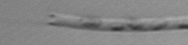
Label: Eucampia_morphytype1